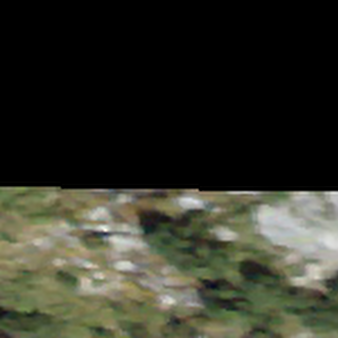
Label: other